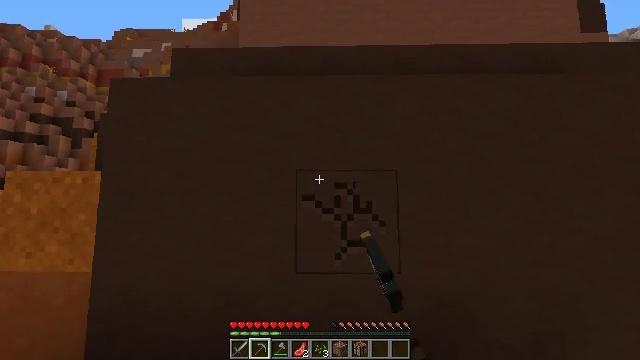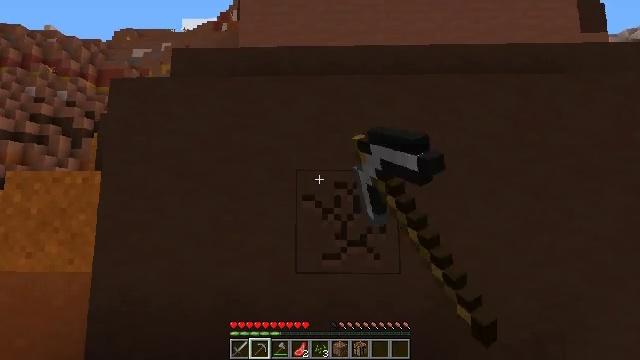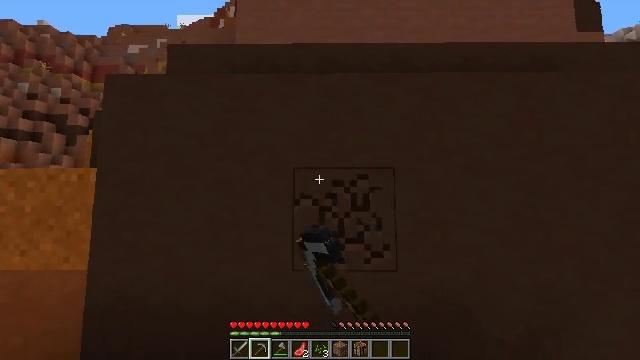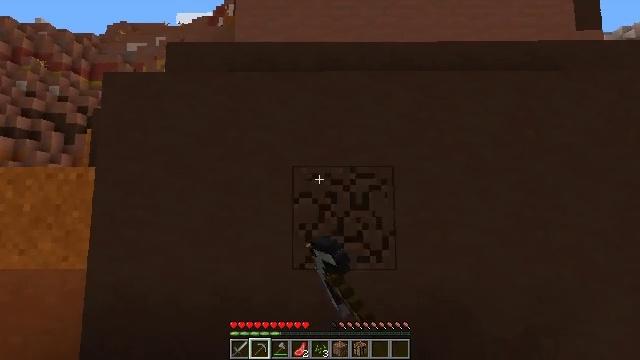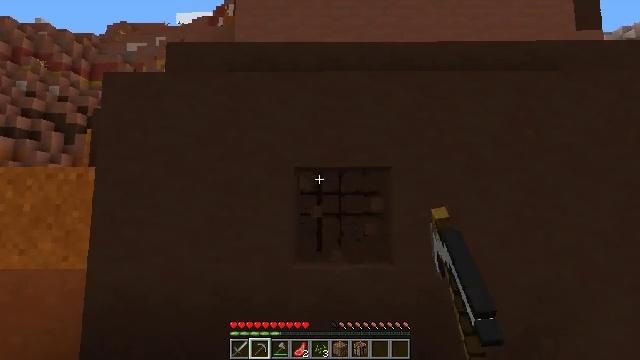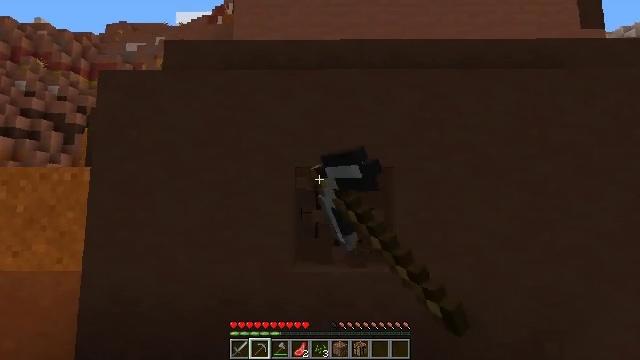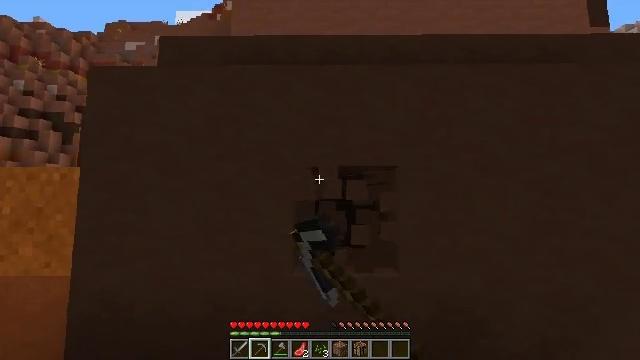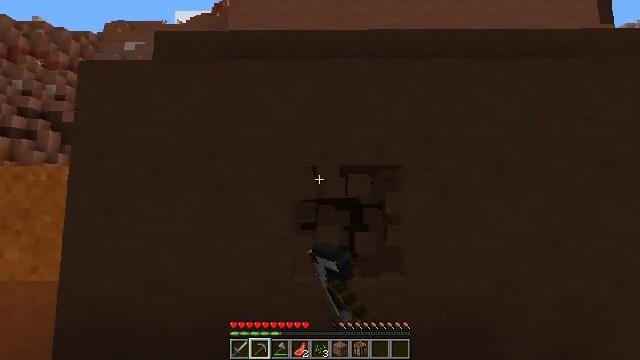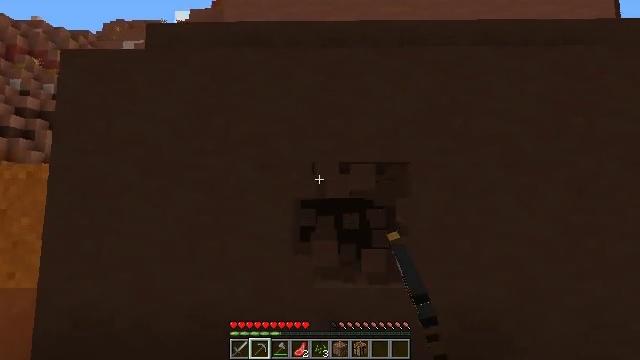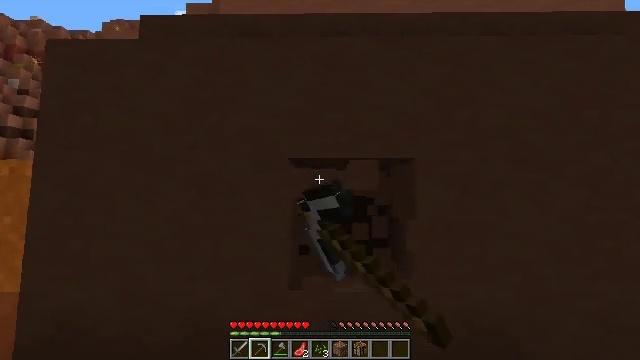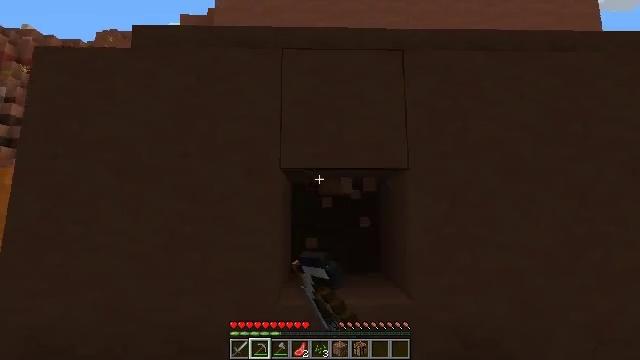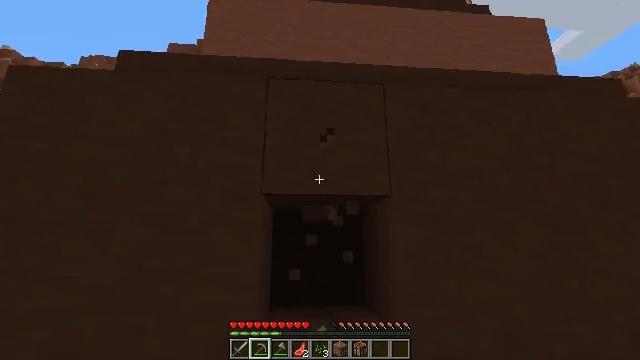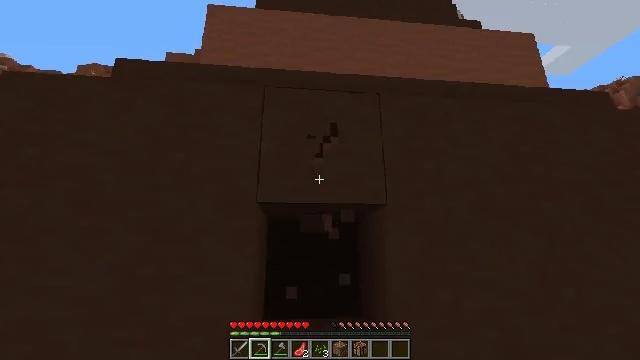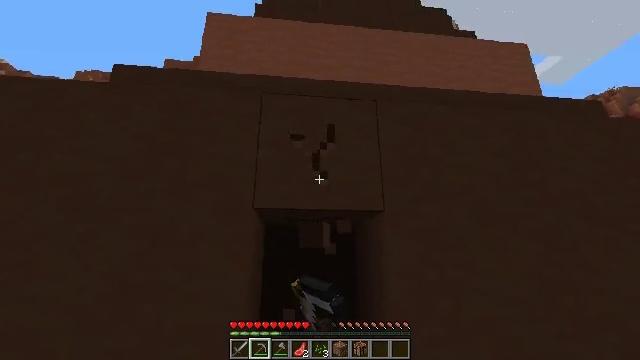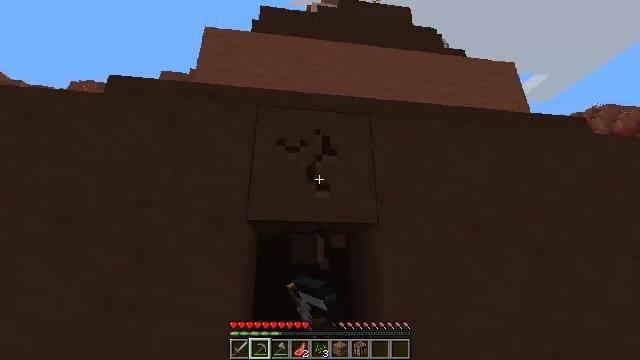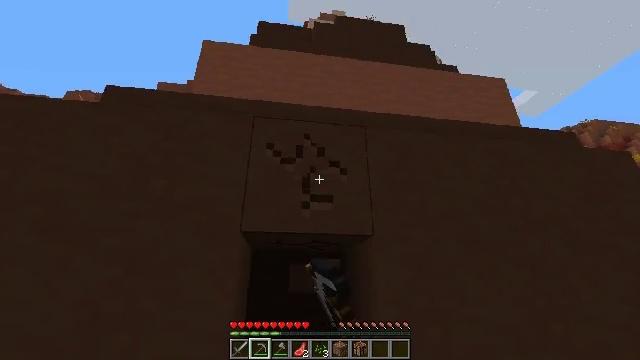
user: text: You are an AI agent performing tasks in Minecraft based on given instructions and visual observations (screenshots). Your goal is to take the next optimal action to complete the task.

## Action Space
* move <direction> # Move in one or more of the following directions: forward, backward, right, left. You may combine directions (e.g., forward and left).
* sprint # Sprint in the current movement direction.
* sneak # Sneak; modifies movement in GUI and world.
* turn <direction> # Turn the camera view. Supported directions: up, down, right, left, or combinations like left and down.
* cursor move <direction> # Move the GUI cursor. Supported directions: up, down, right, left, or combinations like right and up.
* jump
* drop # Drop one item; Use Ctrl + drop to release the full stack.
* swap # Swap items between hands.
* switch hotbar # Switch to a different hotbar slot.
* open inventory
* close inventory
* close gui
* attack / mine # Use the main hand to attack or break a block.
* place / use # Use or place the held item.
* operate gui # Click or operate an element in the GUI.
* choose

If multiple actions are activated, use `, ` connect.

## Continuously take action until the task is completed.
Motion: motion action
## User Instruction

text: Collect the brown terracotta block.
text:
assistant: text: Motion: attack / mine
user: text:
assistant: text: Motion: attack / mine
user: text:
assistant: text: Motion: attack / mine
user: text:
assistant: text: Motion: attack / mine
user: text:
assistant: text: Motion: move forward, attack / mine
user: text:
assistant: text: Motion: move forward, attack / mine
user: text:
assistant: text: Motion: move forward, attack / mine
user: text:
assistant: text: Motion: attack / mine
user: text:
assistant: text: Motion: attack / mine
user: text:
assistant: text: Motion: turn right and up, attack / mine
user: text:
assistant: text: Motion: turn right and up, attack / mine
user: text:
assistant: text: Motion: turn up, attack / mine
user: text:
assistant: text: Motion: turn up, attack / mine
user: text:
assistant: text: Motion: turn right and up, attack / mine
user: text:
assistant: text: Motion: turn right and up, attack / mine
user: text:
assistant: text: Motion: turn up, attack / mine
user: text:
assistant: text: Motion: attack / mine
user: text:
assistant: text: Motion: attack / mine
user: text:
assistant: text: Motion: attack / mine
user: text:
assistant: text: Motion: attack / mine
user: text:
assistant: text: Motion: move forward, attack / mine
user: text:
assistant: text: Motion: move forward, turn left, attack / mine
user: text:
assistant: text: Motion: move forward, attack / mine
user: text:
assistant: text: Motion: move forward, attack / mine
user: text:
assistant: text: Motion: attack / mine
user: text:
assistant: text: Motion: turn left, attack / mine
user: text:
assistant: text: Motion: turn left and down, attack / mine
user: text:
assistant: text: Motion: move forward, turn down, attack / mine
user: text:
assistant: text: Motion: move forward, turn down, attack / mine
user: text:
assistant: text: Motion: move forward, turn down, attack / mine